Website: ulta-beauty
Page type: billing-address
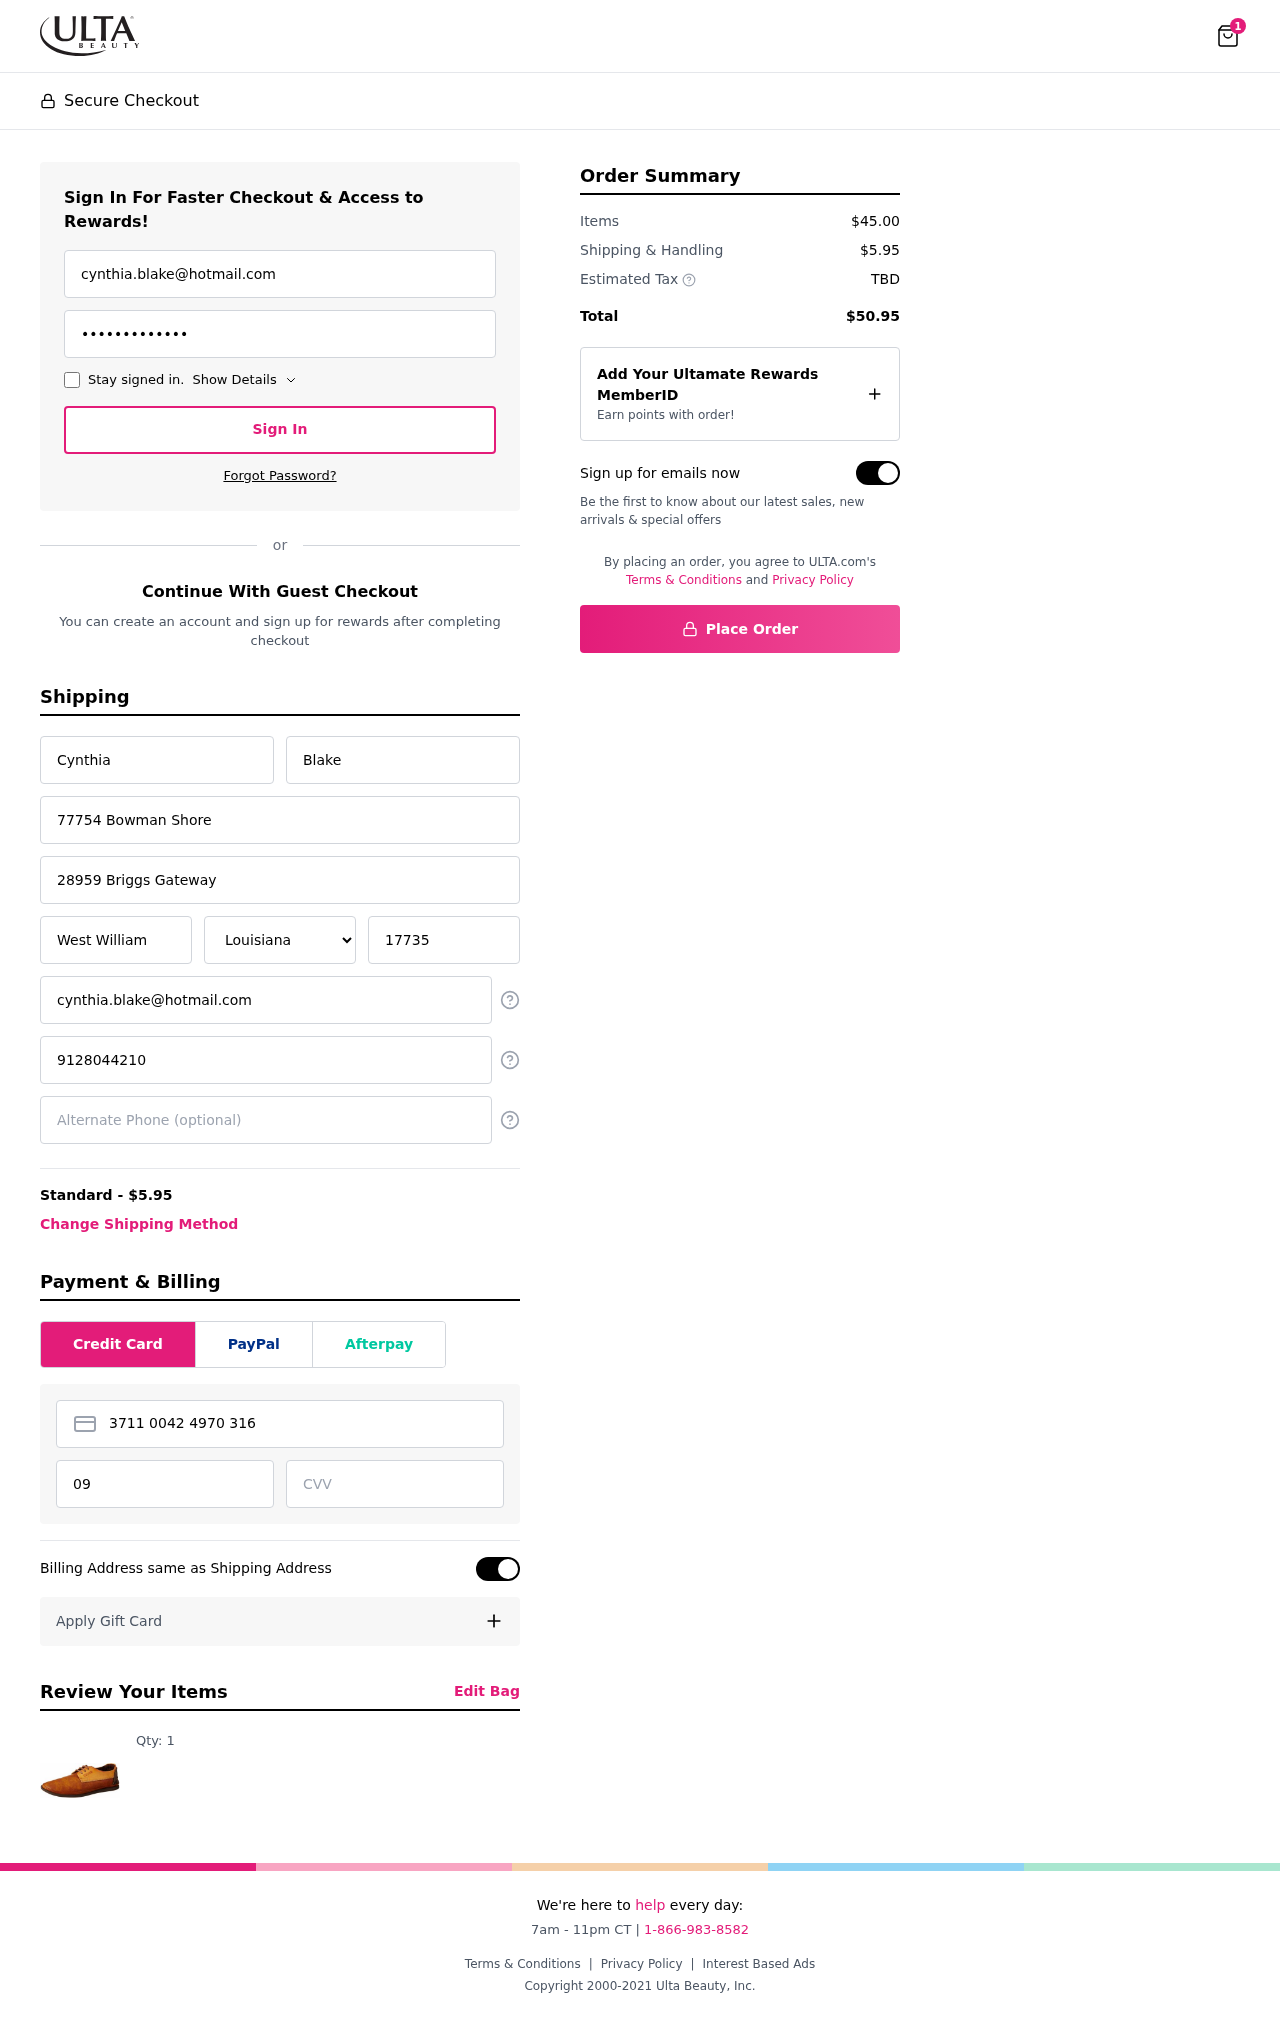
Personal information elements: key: PII_STATE
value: Louisiana
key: PII_EMAIL
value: cynthia.blake@hotmail.com
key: PII_FIRSTNAME
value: Cynthia
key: PII_LASTNAME
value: Blake
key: PII_STREET
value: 77754 Bowman Shore
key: PII_STREET2
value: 28959 Briggs Gateway
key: PII_CITY
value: West William
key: PII_POSTCODE
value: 17735
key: PII_PHONE
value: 9128044210
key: PII_CARD_NUMBER
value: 3711 0042 4970 316
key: PII_CARD_EXPIRY
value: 09/30
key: PII_CARD_CVV
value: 0150
Product elements: key: PRODUCT1_QUANTITY
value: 1
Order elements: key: ORDER_NUM_ITEMS
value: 1
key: ORDER_SHIPPING_COST
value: $5.95
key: ORDER_SUBTOTAL
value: $45.00
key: ORDER_TOTAL
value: $50.95